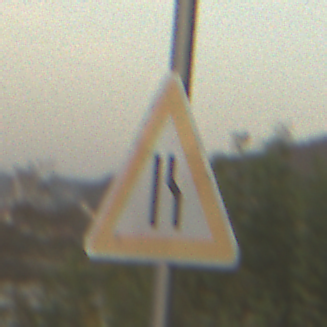
Verkehrszeichen: EinseitigVerengteFahrbahnRechts
Umgebung: Outdoor, Nature
Tageszeit: SunriseSunset
Wetter: PartlyCloudy
Licht: Natural
Jahreszeit: NotSpecified
Kontrast: LowContrast